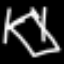
Label: bed